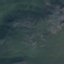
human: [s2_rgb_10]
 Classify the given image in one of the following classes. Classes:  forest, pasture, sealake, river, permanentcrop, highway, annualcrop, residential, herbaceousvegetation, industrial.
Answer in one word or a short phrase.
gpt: HerbaceousVegetation